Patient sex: M
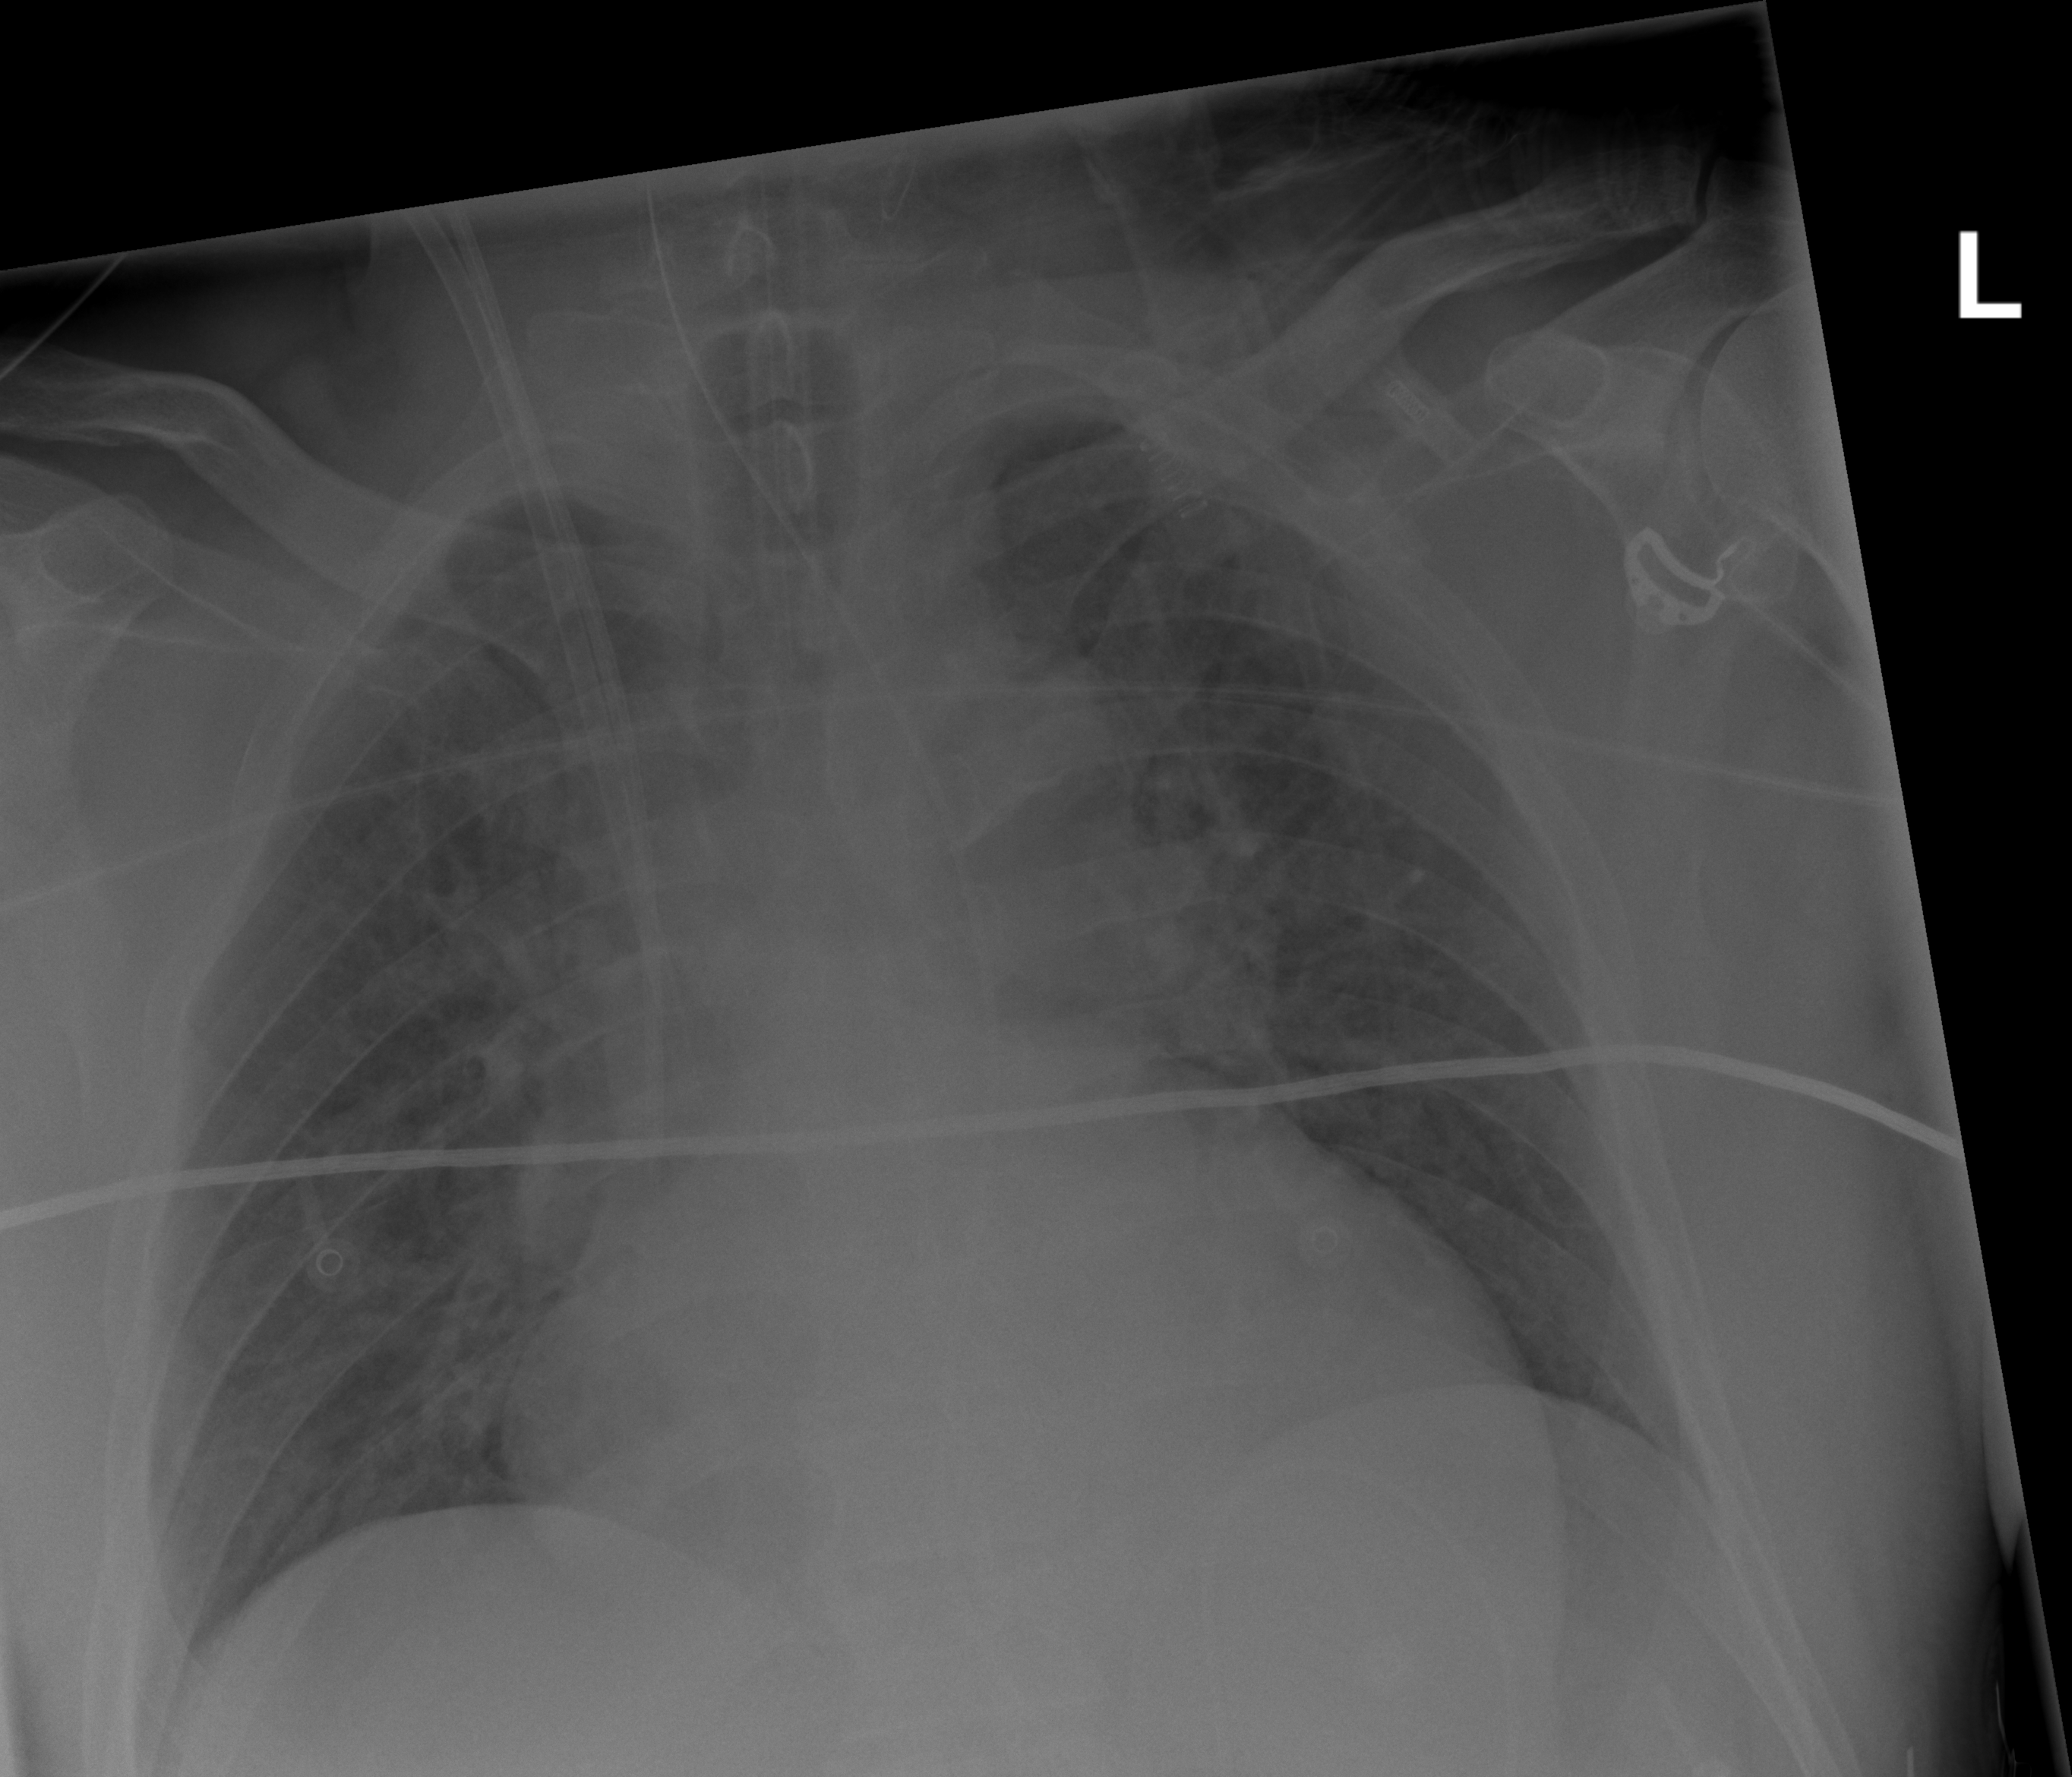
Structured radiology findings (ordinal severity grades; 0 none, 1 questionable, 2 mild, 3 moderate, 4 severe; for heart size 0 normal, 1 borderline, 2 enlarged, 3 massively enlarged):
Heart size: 2
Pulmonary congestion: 3
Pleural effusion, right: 0
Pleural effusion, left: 0
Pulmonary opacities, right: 1
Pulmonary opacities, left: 1
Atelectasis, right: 0
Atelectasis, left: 0